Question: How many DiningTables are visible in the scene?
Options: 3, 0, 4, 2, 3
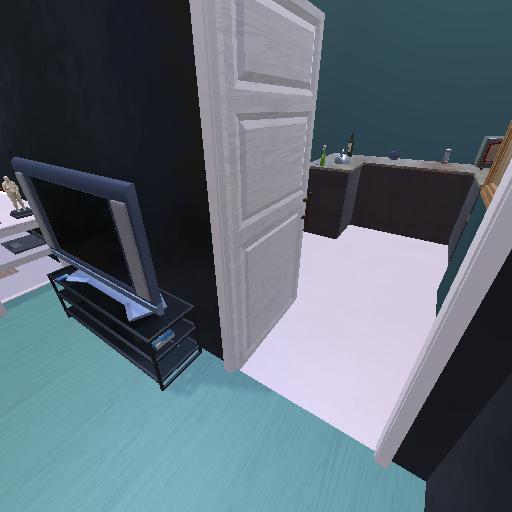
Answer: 3